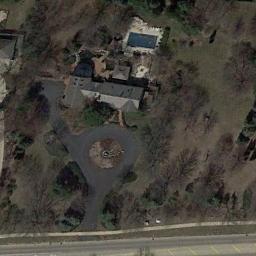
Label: sparse_residential